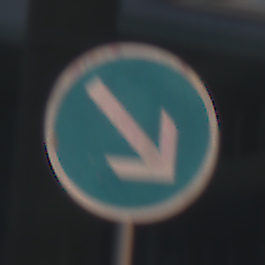
Verkehrszeichen: VorgeschriebeneVorbeifahrtRechts
Umgebung: Outdoor, Urban
Tageszeit: MorningAfternoon
Wetter: PartlyCloudy
Licht: Natural
Jahreszeit: NotSpecified
Kontrast: HighContrast